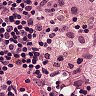
Metastatic tissue present: yes